Question: I'm well aware that there many similar question in SO to similar issues, but none of the solution helped, and also the error msg I get is different

Background: i've been submitting successfully many apps before (with much struggle...), my MAC crashed and I've reinstalled it.
I had to revoke my Distribution Certificate, I've downloaded and install the new certificate.
I've created a new app, and a new App Id + Distribution Provision certificate.
Download and install in xcode
In Build Settings > Code Signing I choose the Distribution Provision certificate i've created and downloaded.
One strange thing is that it shows 'iphone distribution' while it was normally showing 'IOS distribution'
Other than this all goes smoothly but than when I submit to app store it gets stuck for 10 minuets and than I get this error.
Please help...
NOTEs:
1. in other thread the error specified a specific file, the error I get doesn't specified any file
2. the solution in other thread was to delete .sh files from target, I don't have any .sh in my target. I tried to delete other files that seems to be not needed from the target - it didn't help
Edit:
I tried to recreate everything from scratch - I delete all keys/certificates from key chain, I've revoked Distribution certificates, created a new App Id, create a new Provisioning profile, created a new App in itune.
Edit:
I updated my Cordoba and Xcode,
I created a new Cordova app from scratch,
Upload it to itune - upload successful!!!
I copied the www dir from my original project to the new project - receive the previous itms-90035 error
So there is some files in the www folder that causing this, but how can I find out which of my hundreds is causing this? other than trying to upload every possible sub-group of these files - which will take about a year.
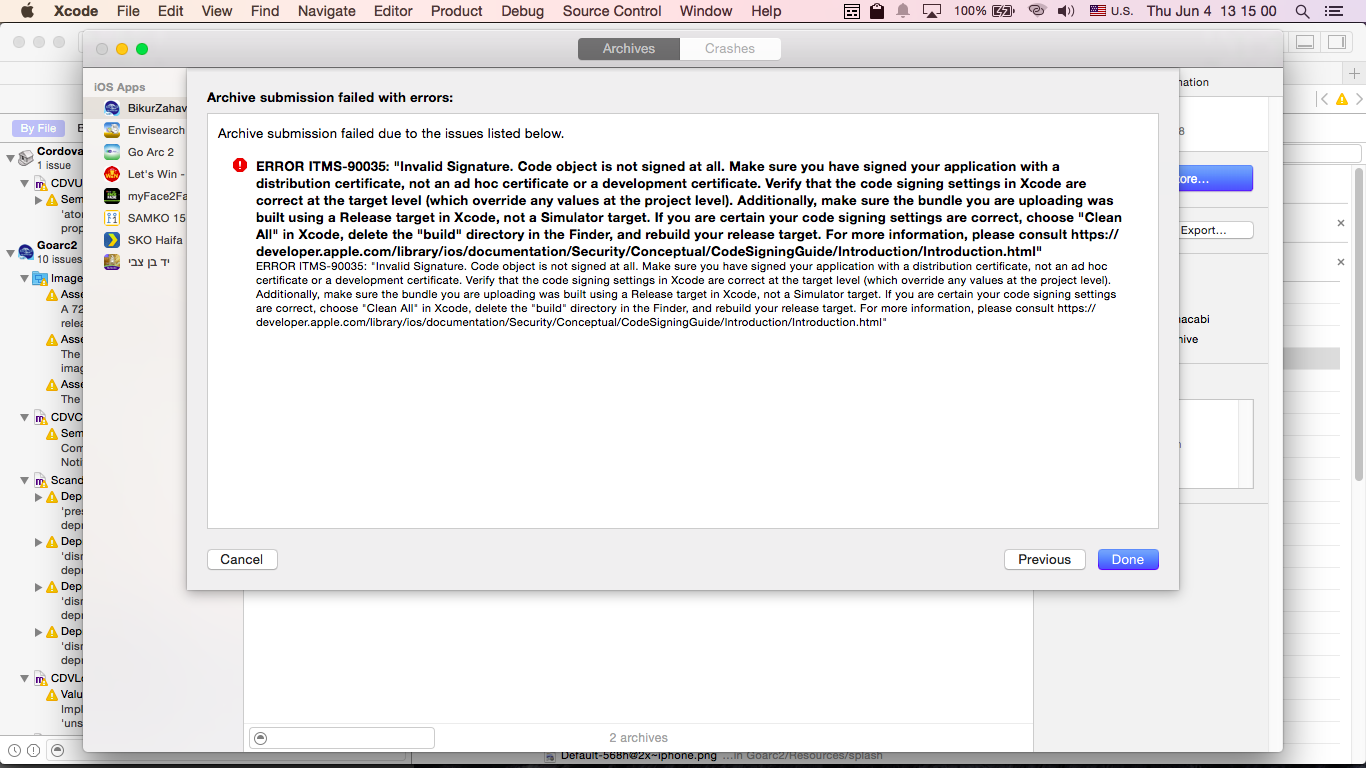
Answer: I found an old build.sh file in my www (from ancient phonegap time), deleted it and WALLA - problem solved.